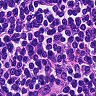
Metastatic tissue present: no